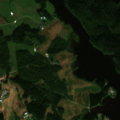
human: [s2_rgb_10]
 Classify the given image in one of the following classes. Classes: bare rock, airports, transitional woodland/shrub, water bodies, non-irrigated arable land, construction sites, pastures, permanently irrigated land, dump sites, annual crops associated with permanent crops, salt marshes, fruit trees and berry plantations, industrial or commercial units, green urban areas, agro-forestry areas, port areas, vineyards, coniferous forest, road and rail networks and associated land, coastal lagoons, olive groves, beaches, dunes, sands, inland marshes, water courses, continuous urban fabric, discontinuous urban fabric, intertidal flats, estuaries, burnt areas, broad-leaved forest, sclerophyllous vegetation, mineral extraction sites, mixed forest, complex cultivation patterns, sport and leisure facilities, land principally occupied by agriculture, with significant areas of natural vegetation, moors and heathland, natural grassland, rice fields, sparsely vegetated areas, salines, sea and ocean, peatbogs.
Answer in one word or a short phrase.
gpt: land principally occupied by agriculture, with significant areas of natural vegetation, mixed forest, water bodies